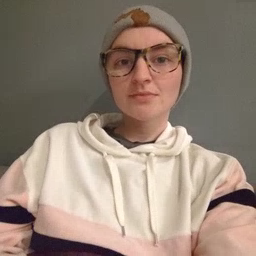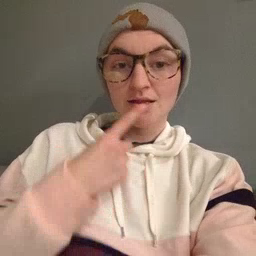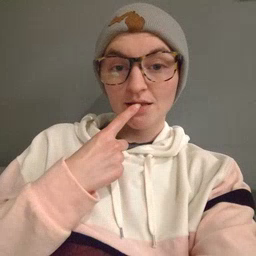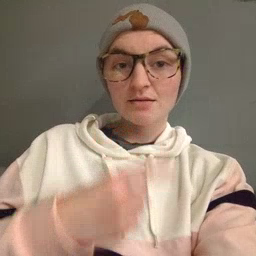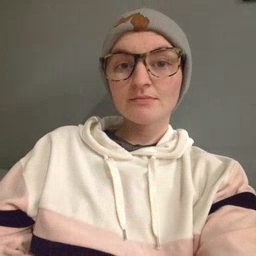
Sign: tongue